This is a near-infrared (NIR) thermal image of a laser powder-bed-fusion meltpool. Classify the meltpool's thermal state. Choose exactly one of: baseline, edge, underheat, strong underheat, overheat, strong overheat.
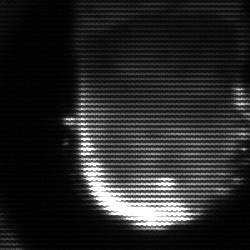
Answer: baseline